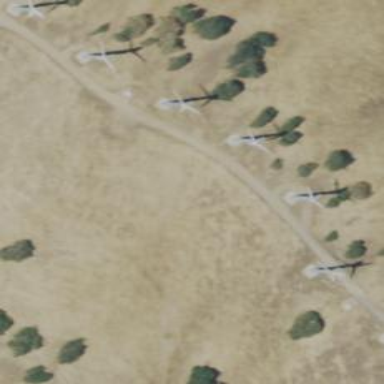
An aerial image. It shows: Wind generator using wind turbines manufactured by Vestas.